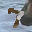
Label: 7